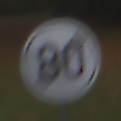
Verkehrszeichen: EndeGeschwindigkeit80
Umgebung: Outdoor, Nature
Tageszeit: Midday
Wetter: Overcast
Licht: Natural
Jahreszeit: Autumn
Kontrast: LowContrast